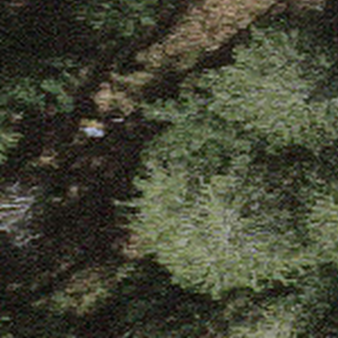
Label: other